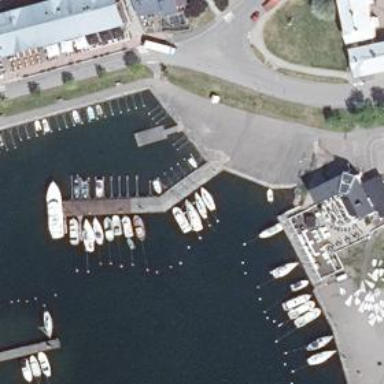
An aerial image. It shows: Man-made pier.